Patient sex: M
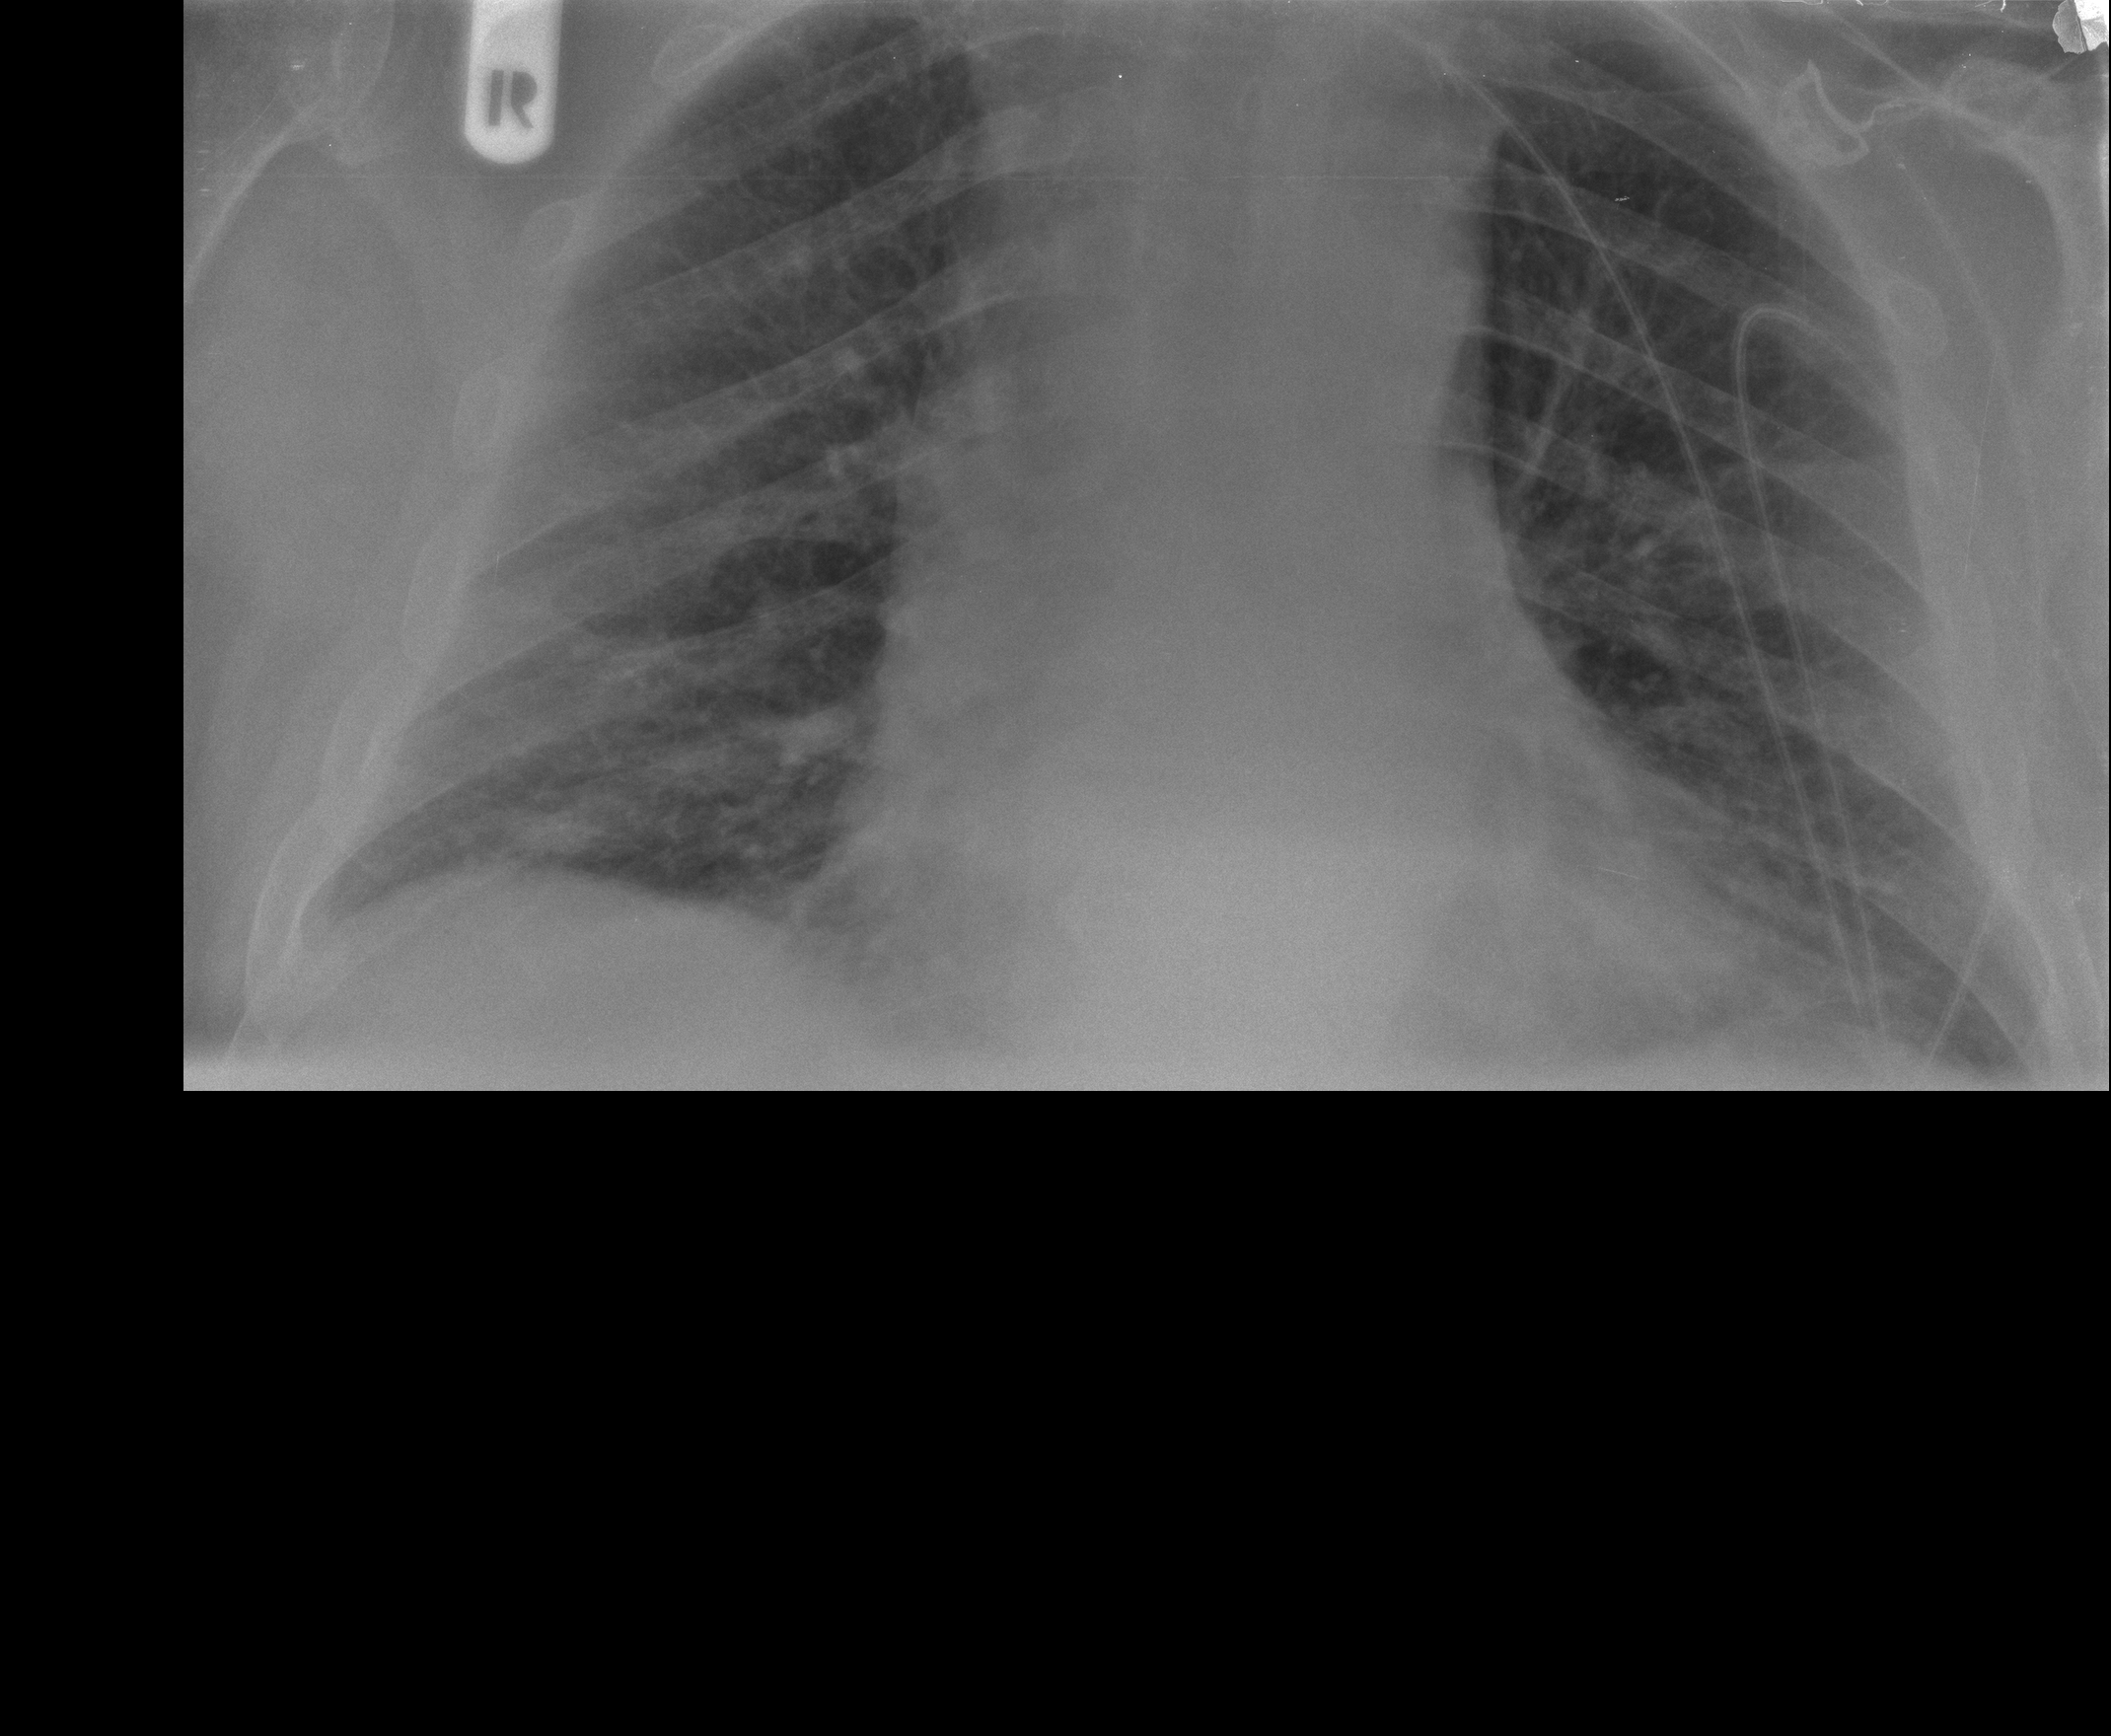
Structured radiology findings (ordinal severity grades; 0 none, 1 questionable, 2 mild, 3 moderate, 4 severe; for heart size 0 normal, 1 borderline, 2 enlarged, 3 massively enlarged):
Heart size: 0
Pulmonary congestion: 0
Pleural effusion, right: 0
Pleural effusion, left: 0
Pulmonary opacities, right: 0
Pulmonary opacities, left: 0
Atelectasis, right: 1
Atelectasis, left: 1